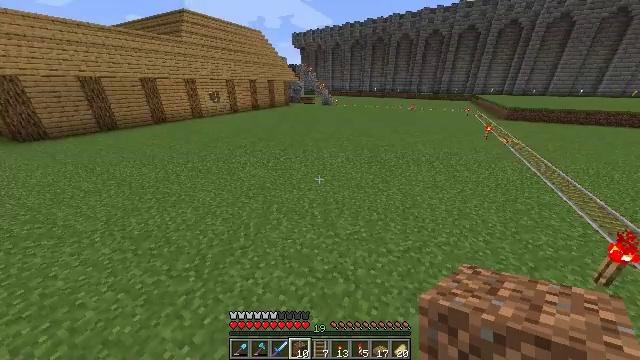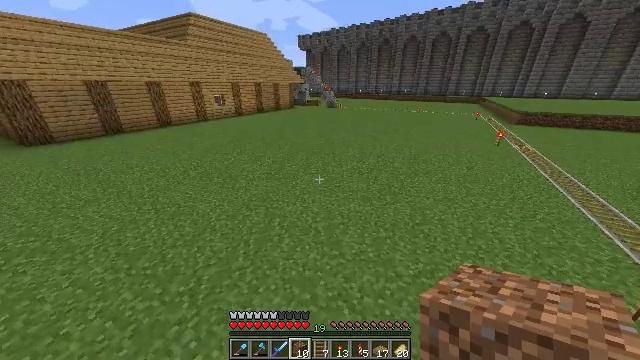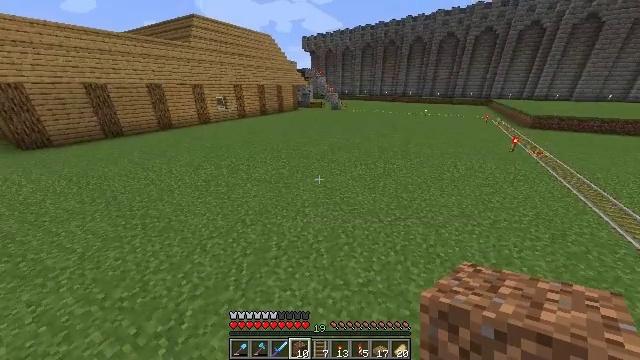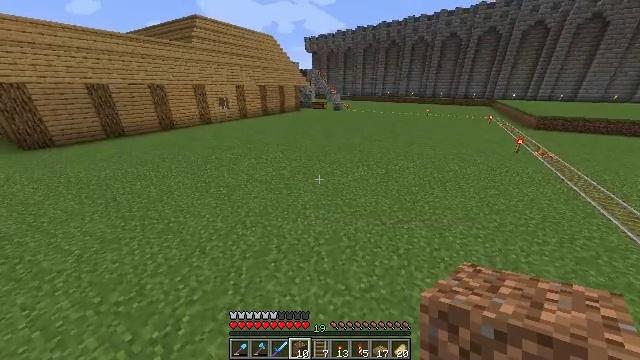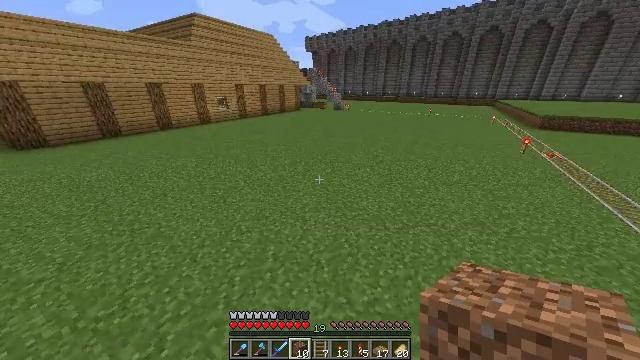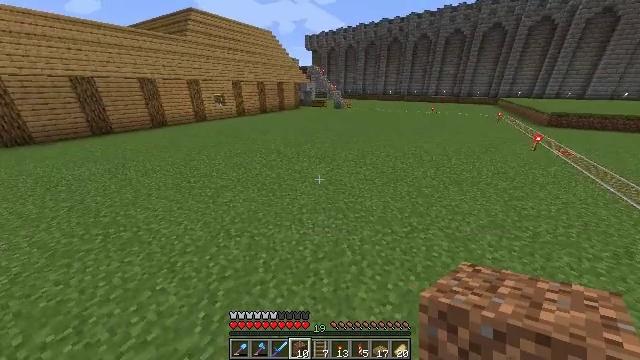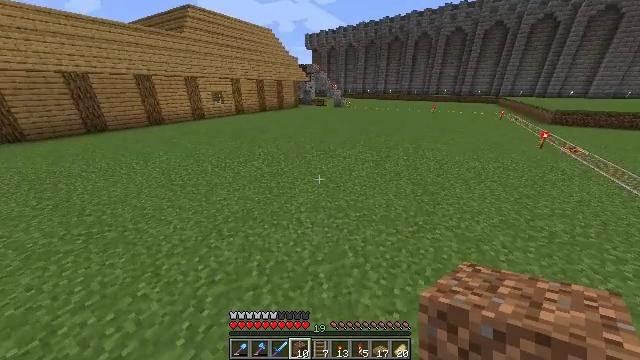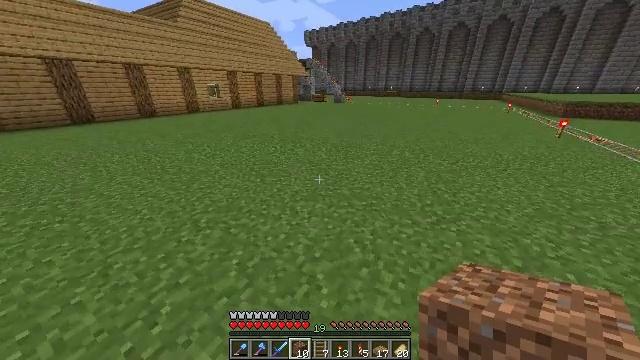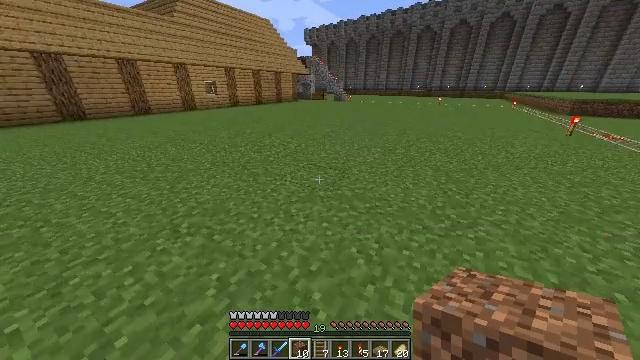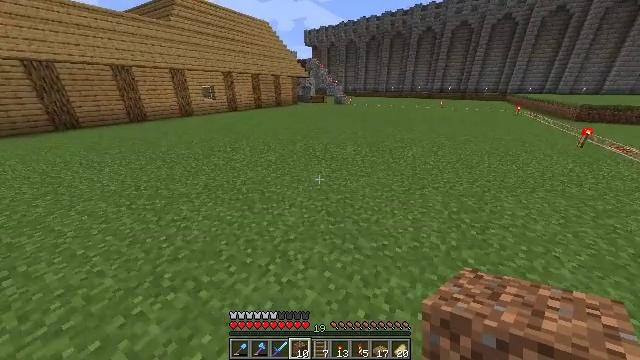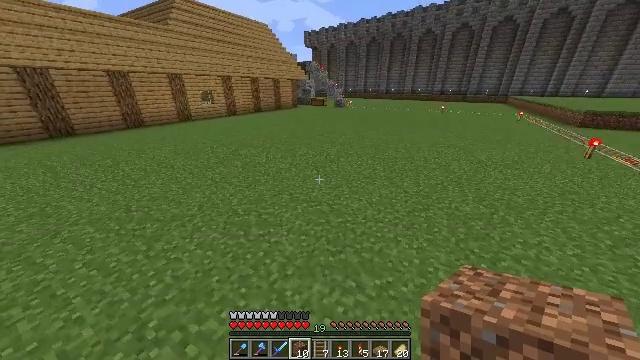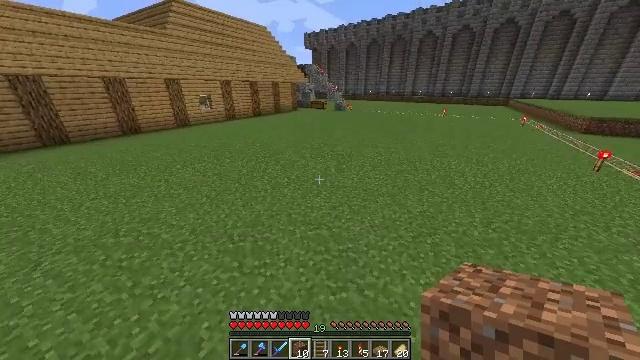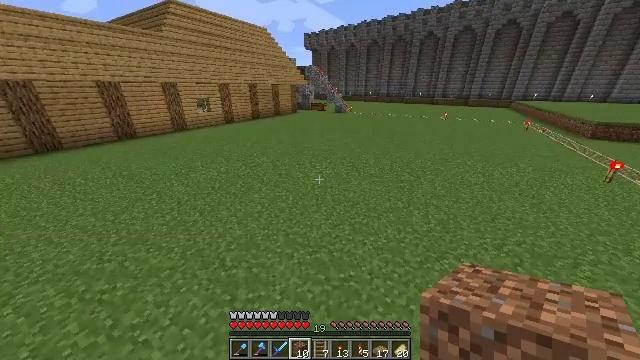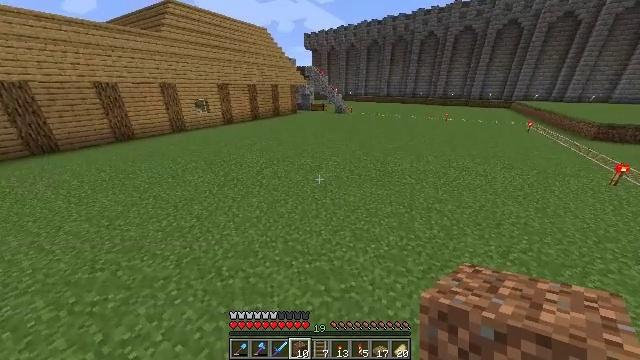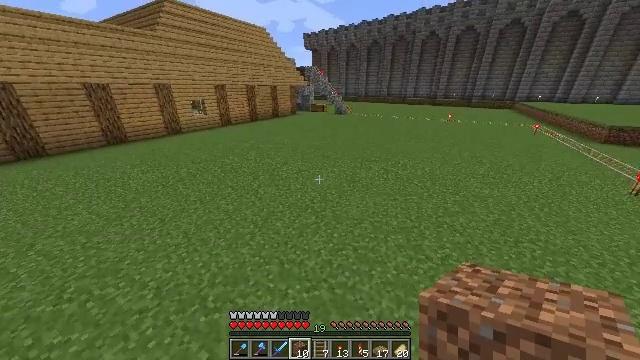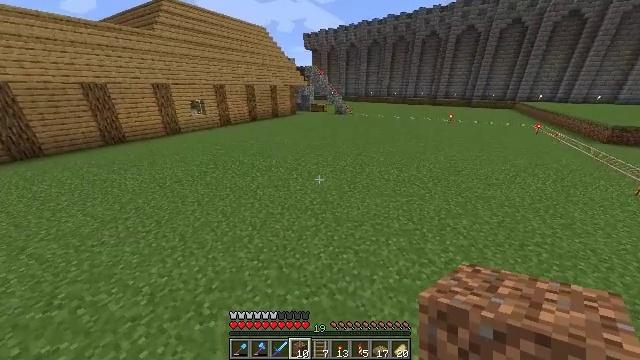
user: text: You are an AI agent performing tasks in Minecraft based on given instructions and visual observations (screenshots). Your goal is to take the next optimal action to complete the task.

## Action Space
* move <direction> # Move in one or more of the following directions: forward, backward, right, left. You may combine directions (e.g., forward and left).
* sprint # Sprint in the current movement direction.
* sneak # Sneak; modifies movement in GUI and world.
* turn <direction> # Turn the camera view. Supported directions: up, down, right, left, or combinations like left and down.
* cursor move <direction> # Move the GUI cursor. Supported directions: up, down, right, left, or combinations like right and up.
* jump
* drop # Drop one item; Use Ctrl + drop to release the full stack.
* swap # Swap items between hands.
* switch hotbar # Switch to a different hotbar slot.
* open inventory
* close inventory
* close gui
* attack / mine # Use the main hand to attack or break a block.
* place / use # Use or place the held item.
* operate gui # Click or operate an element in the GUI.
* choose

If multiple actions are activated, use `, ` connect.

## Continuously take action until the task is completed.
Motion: motion action
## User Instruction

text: Open the crafting table and craft a minecart with iron ingots.
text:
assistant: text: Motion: move forward, turn left, jump
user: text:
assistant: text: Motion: move forward, turn left, jump
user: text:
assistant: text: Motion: move forward, jump
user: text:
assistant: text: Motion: move forward, jump
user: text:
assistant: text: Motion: move forward, jump
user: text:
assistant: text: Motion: move forward, sprint, jump
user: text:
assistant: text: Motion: move forward, sprint, jump
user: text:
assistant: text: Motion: move forward, sprint, jump
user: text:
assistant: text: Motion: move forward, sprint, jump
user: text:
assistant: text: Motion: move forward, sprint, jump
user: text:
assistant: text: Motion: move forward, jump
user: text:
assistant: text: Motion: move forward, jump
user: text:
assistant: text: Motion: move forward, jump
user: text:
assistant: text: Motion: move forward, jump
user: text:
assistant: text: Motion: move forward, jump
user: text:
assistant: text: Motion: move forward, jump
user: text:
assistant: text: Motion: move forward, jump
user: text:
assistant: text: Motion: move forward, sprint, jump
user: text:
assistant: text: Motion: move forward, sprint, jump
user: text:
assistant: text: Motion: move forward, sprint, jump
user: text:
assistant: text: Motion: move forward, sprint, jump
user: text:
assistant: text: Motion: move forward, sprint, jump
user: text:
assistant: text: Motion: move forward, jump
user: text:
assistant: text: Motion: move forward, jump
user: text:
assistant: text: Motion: move forward, jump
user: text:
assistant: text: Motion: move forward, jump
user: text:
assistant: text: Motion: move forward, jump
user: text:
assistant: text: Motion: move forward, jump
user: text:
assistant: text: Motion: move forward, jump
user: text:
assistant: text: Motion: move forward, sprint, jump